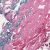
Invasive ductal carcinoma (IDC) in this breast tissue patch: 0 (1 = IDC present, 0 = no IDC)